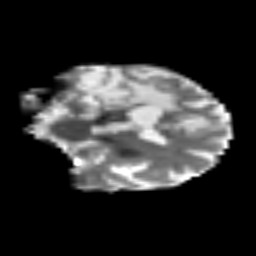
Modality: T2w
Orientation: coronal
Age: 54
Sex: male
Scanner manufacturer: siemens
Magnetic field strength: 3 T
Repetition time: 3.2 s
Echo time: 0.081 s